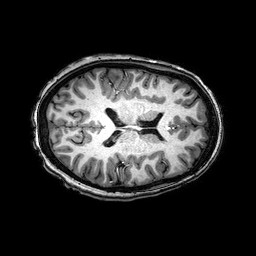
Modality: T1w
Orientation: axial